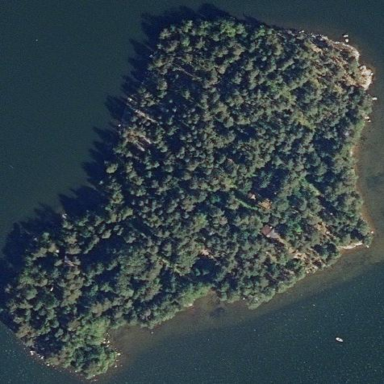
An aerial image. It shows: Islet covered with woodland.